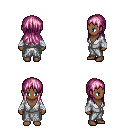
a pixel art fantasy rpg character, female body template, human, dark skin, white robe, teal pants, pink unkempt hairstyle, white cloth bandages, four views (front, back, left, right), 2x2 character sprite sheet, small pixel art, hard edges, no anti-aliasing